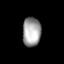
Tissue: lung
Cell type: Smooth muscle cells
Senescence score: 0.6872
Nuclear area (px): 522
Mean DAPI intensity: 160.969